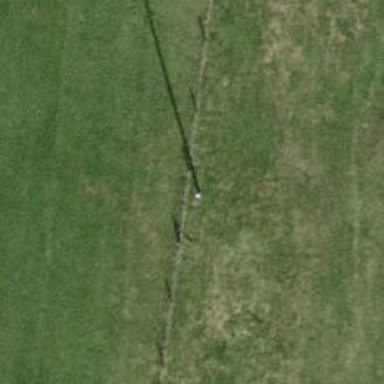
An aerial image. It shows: Power pole.